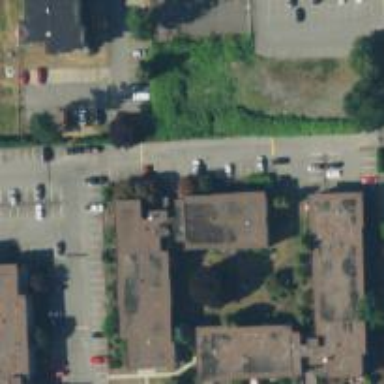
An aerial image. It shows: Image showing building with apartments.